Field crop: maize
Growth stage: 2
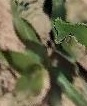
Species: maize